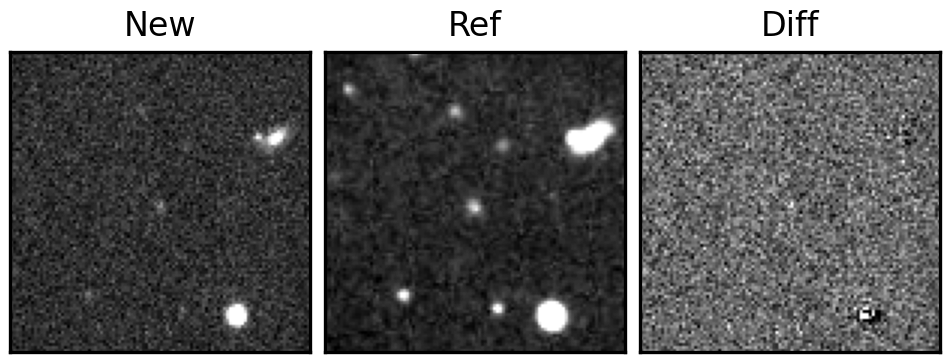
Label: real